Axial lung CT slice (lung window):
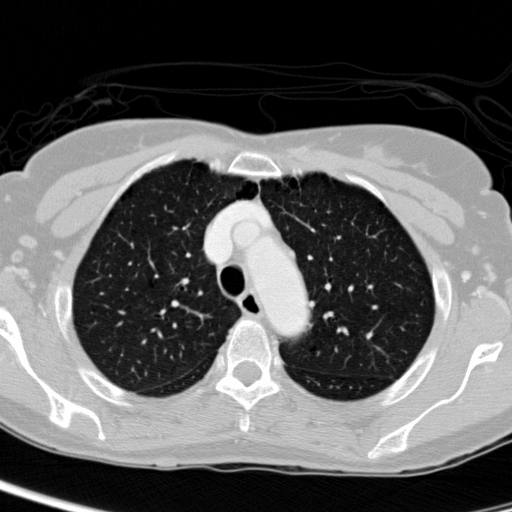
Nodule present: no